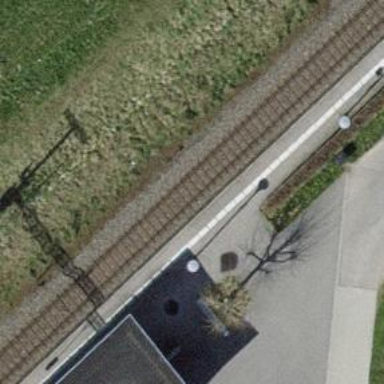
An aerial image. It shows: Railway station.